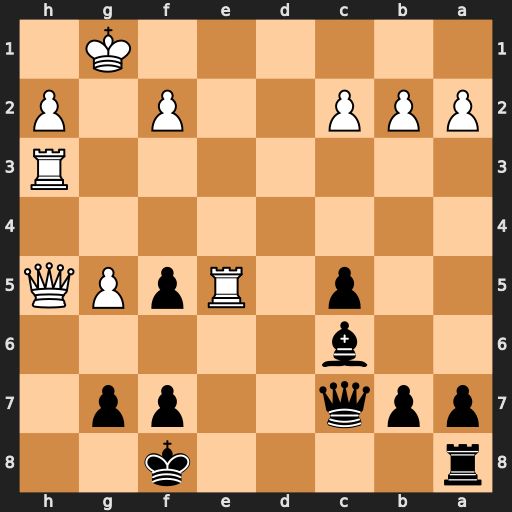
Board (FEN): r4k2/ppq2pp1/2b5/2p1RpPQ/8/7R/PPP2P1P/6K1
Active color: b
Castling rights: -
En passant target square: -
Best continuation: Qxe5 Re3 g6 Rxe5 gxh5